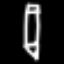
Label: pencil